【题型】证明题　【知识点】立体几何　【难度】easy
如图，在直三棱柱 \(ABC-A_1B_1C_1\) 中，\(AC = 4\)，\(AB = 3\)，\(AA_1 = 4\)，\(AB \perp AC\)。

\noindent
(1) 证明：\(A_1C \perp\) 平面 \(ABC_1\)；\\
(2) 在线段 \(A_1B_1\) 上是否存在点 \(D\)，使得平面 \(DBC\) 与平面 \(AA_1C_1C\) 所成的锐二面角为 \(45^\circ\)，若存在，求出线段 \(A_1D\) 的长度；若不存在，说明理由。
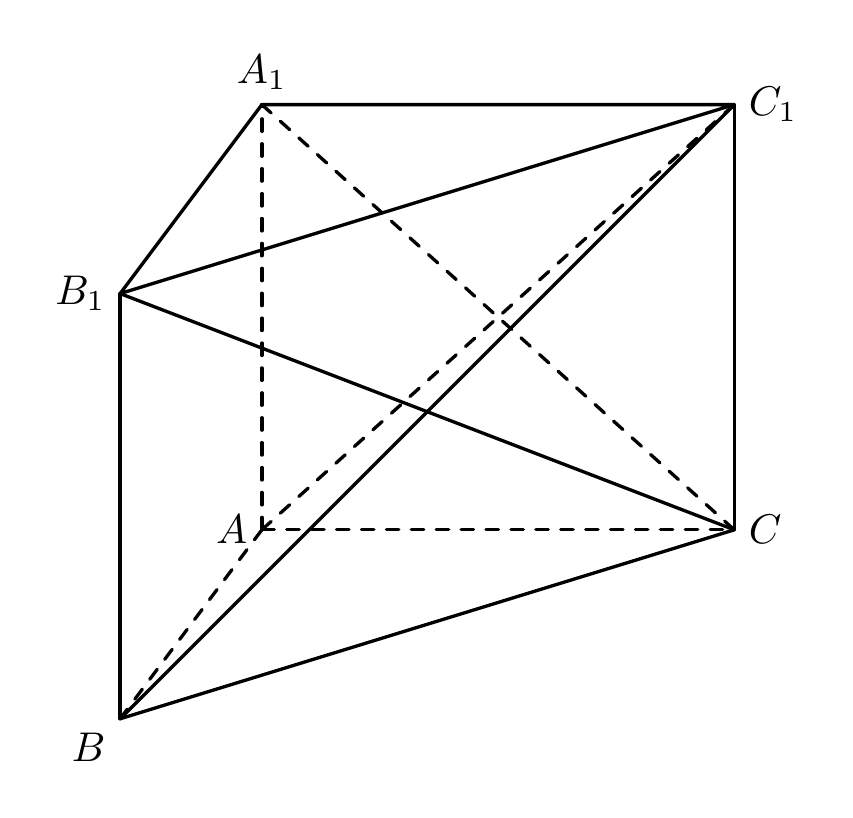
【解答】
\textbf{【解】}

\vspace{0.3cm}
\noindent
(1) 由已知可得四边形 \(AA_1C_1C\) 为正方形，所以 \(A_1C \perp AC_1\)，\\
因为几何体 \(ABC-A_1B_1C_1\) 是直三棱柱，\\
所以平面 \(ABC \perp\) 平面 \(AA_1C_1C\)，\\
又 \(AB \perp AC\)，所以 \(AB \perp\) 平面 \(AA_1C_1C\)，得 \(AB \perp A_1C\)，\\
因为 \(AC_1 \cap AB = A\)，所以 \(A_1C \perp\) 平面 \(ABC_1\)。

\vspace{0.3cm}
\noindent
(2) 如图，

\noindent
由已知 \(AB\)，\(AC\)，\(AA_1\) 两两垂直，分别以 \(\overrightarrow{AB}\)，\(\overrightarrow{AC}\)，\(\overrightarrow{AA_1}\) 方向为 \(x\)，\(y\)，\(z\) 轴正方向建立空间直角坐标系 \(A-xyz\)，\\
则 \(A(0,0,0)\)，\(B(3,0,0)\)，\(C(0,4,0)\)，设 \(A_1D = a\) (\(0 \le a \le 3\))，则 \(D(a,4,4)\)，所以 \(\overrightarrow{BD} = (a-3,0,4)\)，\(\overrightarrow{CD} = (a,-4,4)\)，\\
设平面 \(BCD\) 的一个法向量为 \(\vec{n} = (x,y,z)\)，\\
则 \(\overrightarrow{BD} \cdot \vec{n} = (a-3,0,4) \cdot (x,y,z) = (a-3)x + 4z = 0\)，\\
\(\overrightarrow{CD} \cdot \vec{n} = (a,-4,4) \cdot (x,y,z) = ax - 4y + 4z = 0\)，\\
取 \(x = 4\)，得 \(\vec{n} = (4,3,3-a)\)，\\
平面 \(AA_1C_1C\) 的一个法向量为 \(\vec{m} = (1,0,0)\)。\\
所以 \(\cos \langle \vec{m}, \vec{n} \rangle = \frac{|\vec{m} \cdot \vec{n}|}{|\vec{m}| |\vec{n}|} = \frac{4}{\sqrt{a^2 - 6a + 34}} = \frac{\sqrt{2}}{2}\)，\\
解得 \(a = 3 \pm \sqrt{7}\)，因为 \(a \in (0,3)\)，所以 \(a = 3 - \sqrt{7}\)，\\
所以线段 \(A_1B_1\) 上存在点 \(D\)，且 \(A_1D = 3 - \sqrt{7}\)，使得平面 \(DBC\) 与平面 \(AA_1C_1C\) 所成的锐二面角为 \(45^\circ\)。
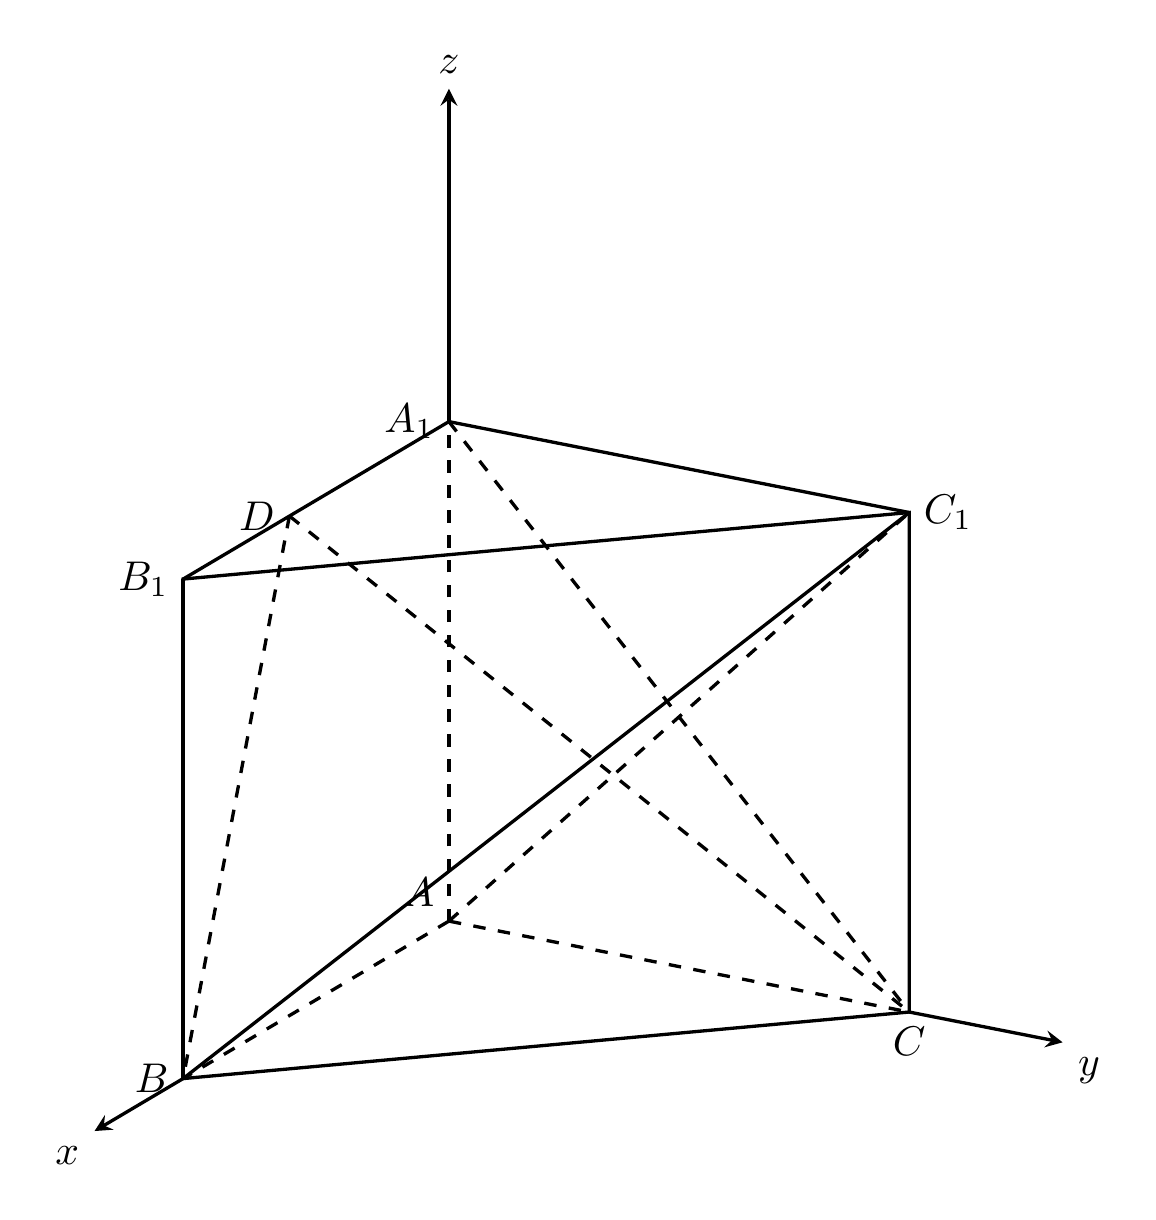